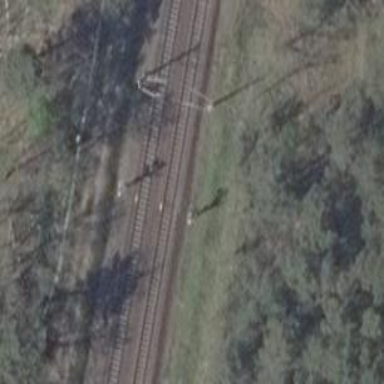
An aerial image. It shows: Railway signal.